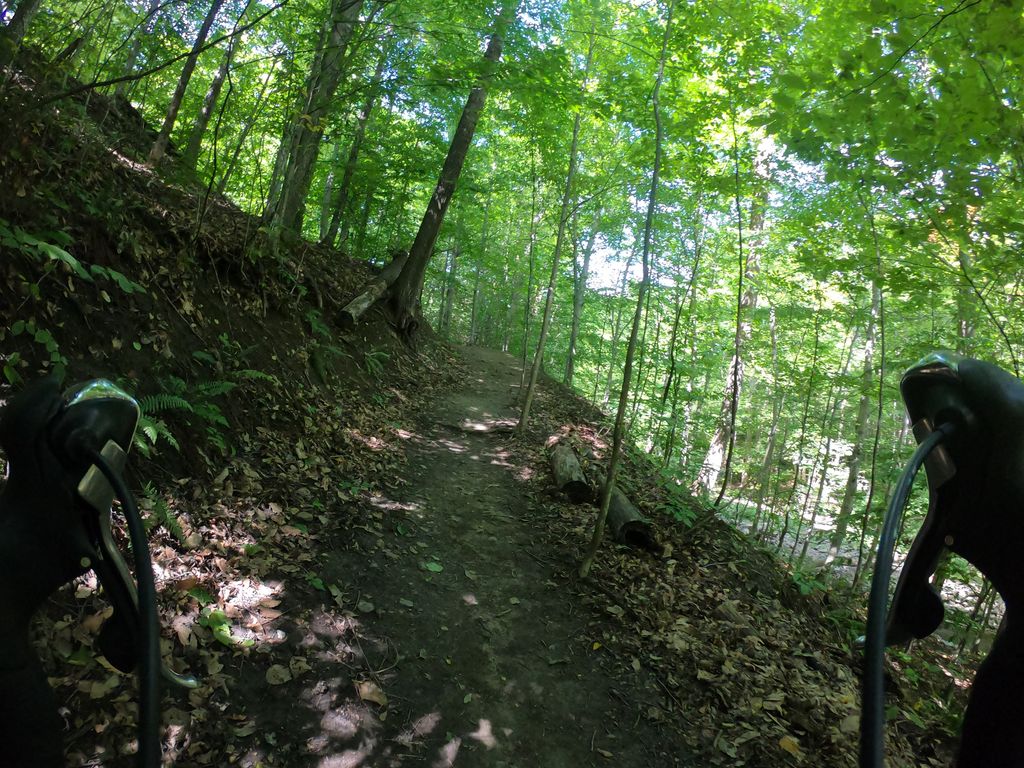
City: ottawa-gatineau